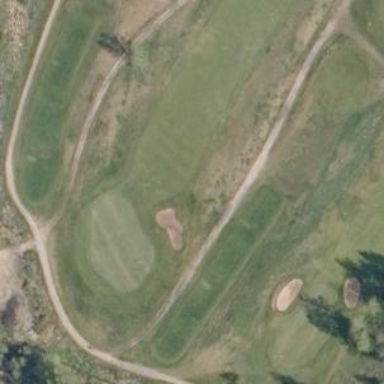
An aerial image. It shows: Grassy area designated as golf tee.